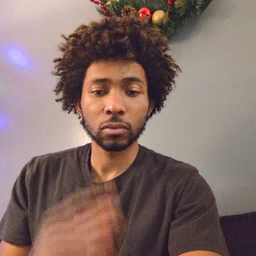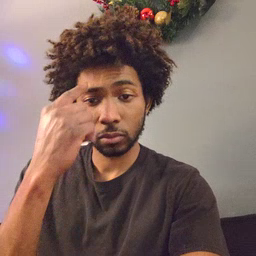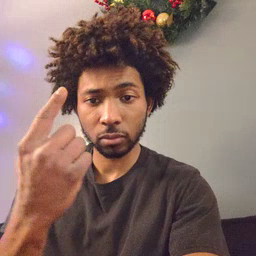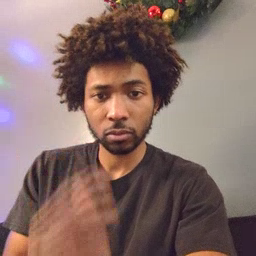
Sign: penny